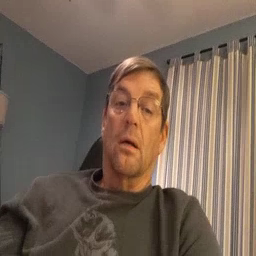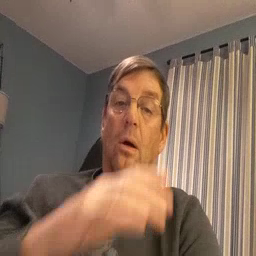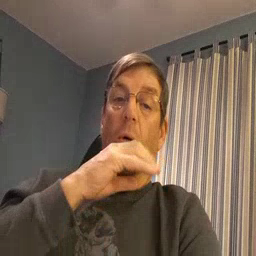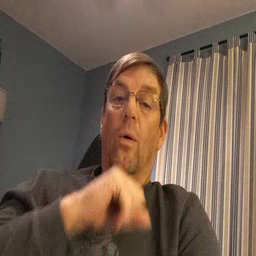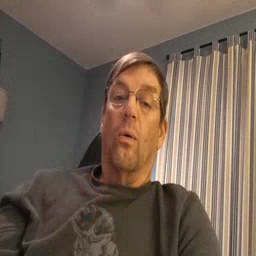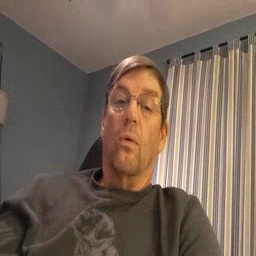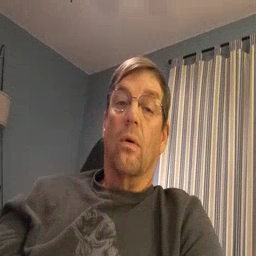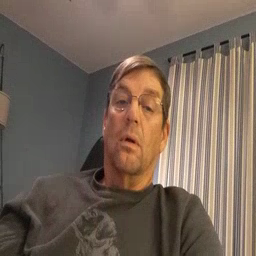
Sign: old